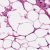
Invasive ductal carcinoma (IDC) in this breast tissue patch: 0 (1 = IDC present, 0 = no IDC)